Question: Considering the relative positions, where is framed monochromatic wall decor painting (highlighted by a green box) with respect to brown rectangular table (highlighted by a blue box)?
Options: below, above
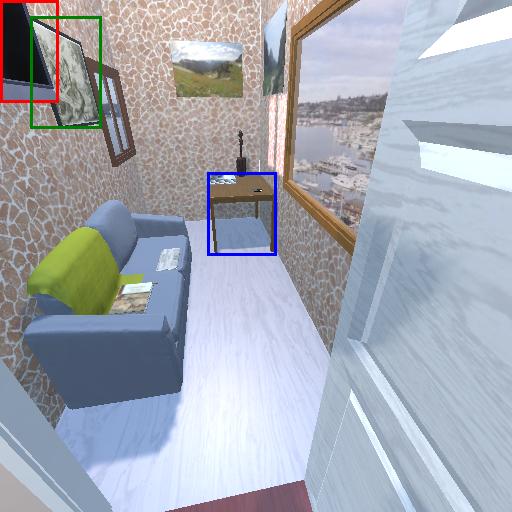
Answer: below